Question: I have a column of binary sensor data. I want to identify a consecutive sequence of 1s which denote an event occurring, and also get the interval of time it lasted for. Is this doable with spark? Here is an example of the data I'm working with.

I would be able to do this if I could go through the data row by row, but for that I would need to do a collect() first, but then all my data would be on a single machine. Some ideas that I had were: is there a way to collect the data on the worker nodes, and then do an iterative algorithm on it to generate event information, and then get the data back on the driver. I also read there is thing called structured streaming with spark 2.2, but I'm not sure if that is what I'm looking for.
Any other ideas are welcome.
FYI, I'm working with pyspark, and I'm very new to this.
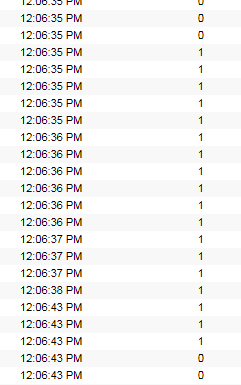
Answer: I started by looking at your other duplicate question (that has since been flagged as a duplicate), so I will answer this one.
Yes you can use a windowing function like you would in a query that uses the partition by command. See <URL>
Using a similar approach, but with dataframe transformations, you can achieve the same thing.
'''
from pyspark.sql import Window
from pyspark.sql.functions import row_number
lst=[[1,1],[2,1],[3,1],[4,1],[5,0],[6,0],[7,0],[8,1],[9,1],[10,1]]
df=spark.createDataFrame(lst,['ID','Sensor'])
#define the window specification
w=Window.partitionBy(df['Sensor']).orderBy(df['ID'])
group_df=df.select('*',(df['ID']-row_number().over(w)).alias('grp')).orderBy('ID')
count_df=group_df.groupBy('grp').count()
#get result by joining sequence counts df back to df containing original columns
group_df .join(count_df,count_df['grp']==group_df['grp']) .select('ID','Sensor','count') .filter('Sensor=1') .orderBy('ID') .show()
'''
Yields the desired sequence length:
'''
+---+------+-----+
| ID|Sensor|count|
+---+------+-----+
| 1| 1| 4|
| 2| 1| 4|
| 3| 1| 4|
| 4| 1| 4|
| 8| 1| 3|
| 9| 1| 3|
| 10| 1| 3|
+---+------+-----+
'''